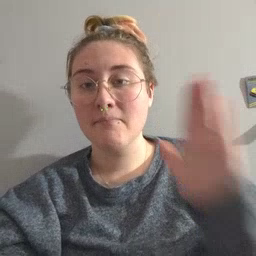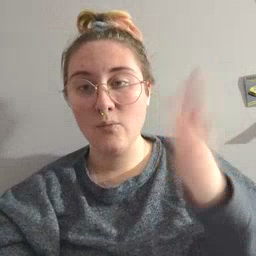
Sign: bedroom